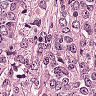
Metastatic tissue present: yes